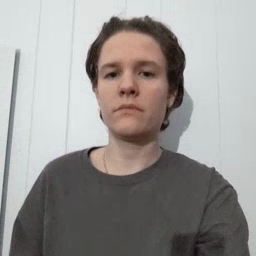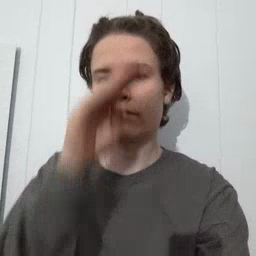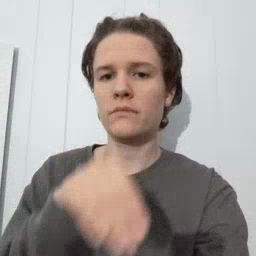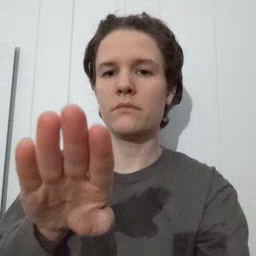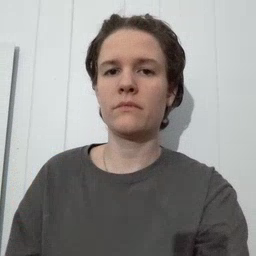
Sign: elephant